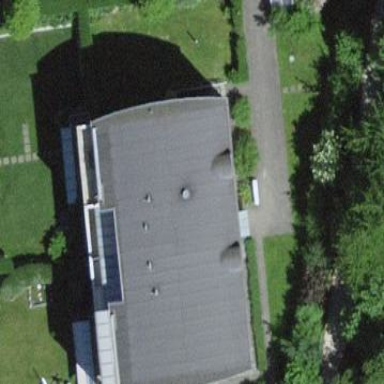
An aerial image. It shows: Residential building with round-shaped roof.